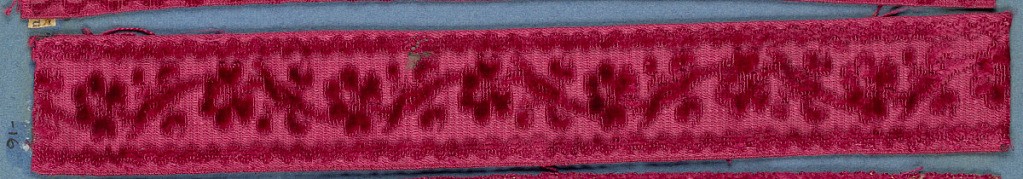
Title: Trimming
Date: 19th century
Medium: silk Technique: cut and uncut supplementary warp pile on satin ground (velvet)
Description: Red trimming fragment in a design of a serpentine stem with flowers and leaves.